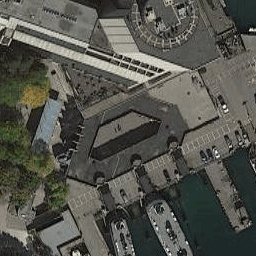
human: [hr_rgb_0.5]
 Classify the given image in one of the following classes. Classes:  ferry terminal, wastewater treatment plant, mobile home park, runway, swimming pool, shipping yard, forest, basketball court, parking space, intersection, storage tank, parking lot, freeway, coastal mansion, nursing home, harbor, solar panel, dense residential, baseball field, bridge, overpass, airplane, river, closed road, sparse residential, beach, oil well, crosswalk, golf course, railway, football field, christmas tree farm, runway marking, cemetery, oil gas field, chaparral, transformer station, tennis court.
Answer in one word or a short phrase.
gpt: ferry terminal